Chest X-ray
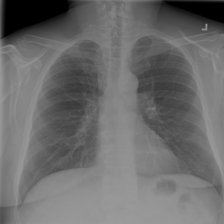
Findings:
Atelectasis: negative
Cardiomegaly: negative
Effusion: negative
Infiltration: negative
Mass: negative
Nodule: negative
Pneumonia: negative
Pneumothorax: negative
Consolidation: negative
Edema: negative
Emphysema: negative
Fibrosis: negative
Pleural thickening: negative
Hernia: negative